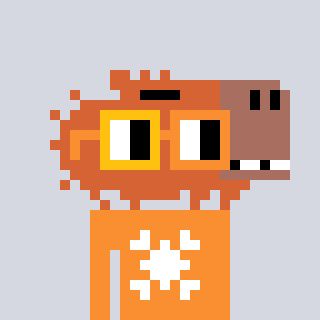
a pixel art character with square yellow and orange glasses, a capybara-shaped head and a orange-colored body on a cool background